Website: crate-barrel
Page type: account-selection
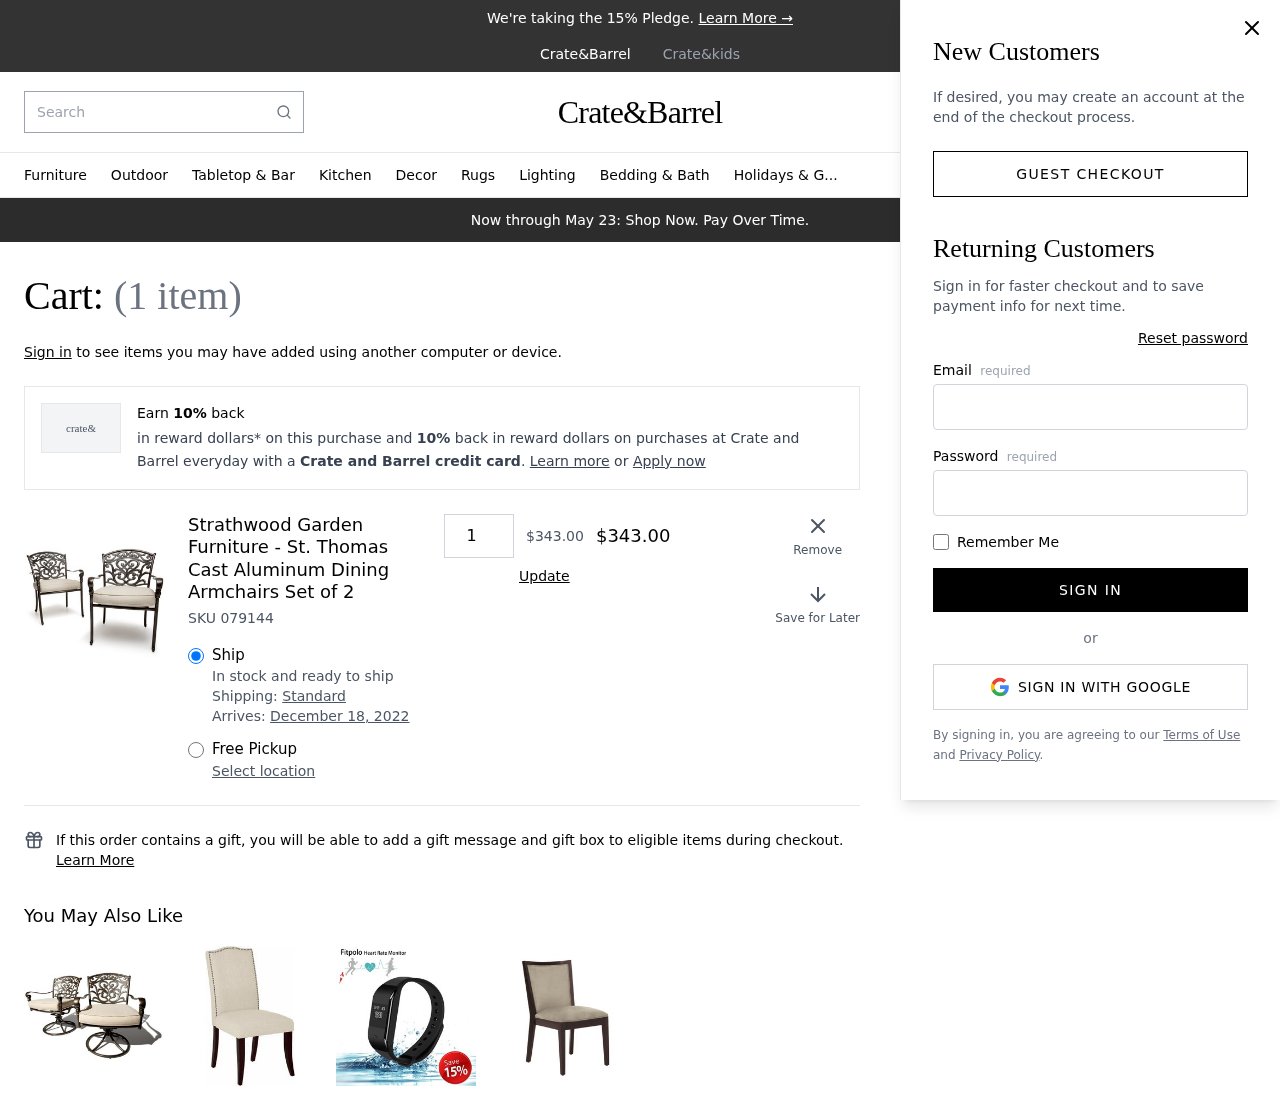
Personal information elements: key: PII_EMAIL
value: mconley@gmail.com
Product elements: key: PRODUCT1_NAME
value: Strathwood Garden Furniture - St. Thomas Cast Aluminum Dining Armchairs Set of 2
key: PRODUCT1_PRICE
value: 343
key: PRODUCT1_QUANTITY
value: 1
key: PRODUCT1_SKU
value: SKU 079144
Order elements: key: ORDER_NUM_ITEMS
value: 1
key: ORDER_DELIVERY_DATE
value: December 18, 2022
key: ORDER_SUBTOTAL
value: $343.00
Search elements: key: HEADER_SEARCH
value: Search